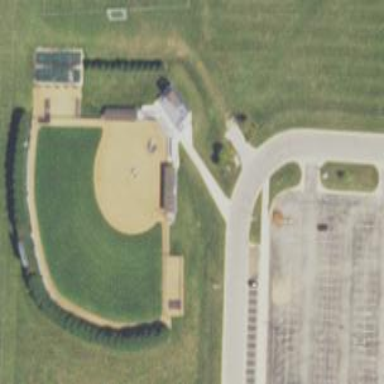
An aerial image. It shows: Baseball pitch for leisure land.